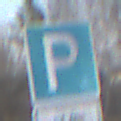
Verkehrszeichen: Parken
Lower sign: SonstigeBeschraenkungen5
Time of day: SunriseSunset
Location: Outdoor (Suburban)
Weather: PartlyCloudy
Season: Winter
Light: Natural